Question: i need to use jre6 instead of jre7 for the sikuli-ide in windows7.
I set the JAVA-HOME to: C:\Programme\Java\jdk1.6.0_31
My path looks like:
when I type java -version in the cmd it says that the current version is still 1.7
How can I switch between the two java versions? (I don't want to remove the version 1.7 from my system)
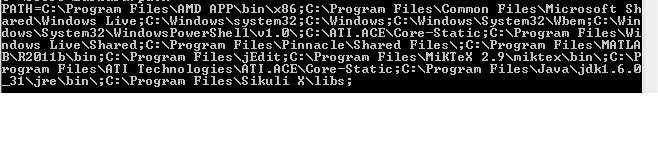
Answer: Put the entry for Java6 at the very beginning of your Path variable